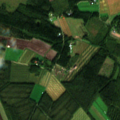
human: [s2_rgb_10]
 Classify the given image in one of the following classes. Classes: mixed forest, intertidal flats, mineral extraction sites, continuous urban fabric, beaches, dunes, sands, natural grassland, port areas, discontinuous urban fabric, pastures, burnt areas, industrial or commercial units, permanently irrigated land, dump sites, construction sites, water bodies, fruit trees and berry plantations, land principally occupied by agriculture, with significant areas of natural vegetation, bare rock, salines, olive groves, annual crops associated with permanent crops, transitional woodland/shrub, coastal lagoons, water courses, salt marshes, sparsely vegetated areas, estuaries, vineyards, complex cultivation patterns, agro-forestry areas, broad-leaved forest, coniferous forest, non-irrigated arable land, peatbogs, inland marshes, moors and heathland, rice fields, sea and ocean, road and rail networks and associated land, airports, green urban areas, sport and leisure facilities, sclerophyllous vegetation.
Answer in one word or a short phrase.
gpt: non-irrigated arable land, coniferous forest, mixed forest